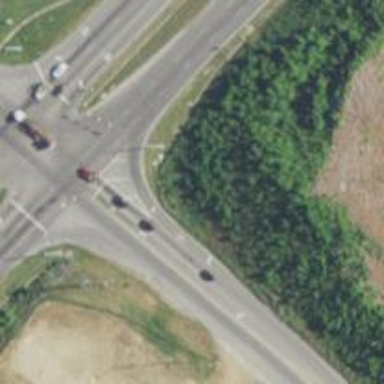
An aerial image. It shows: Primary highway with asphalt surface leading to roundabout.